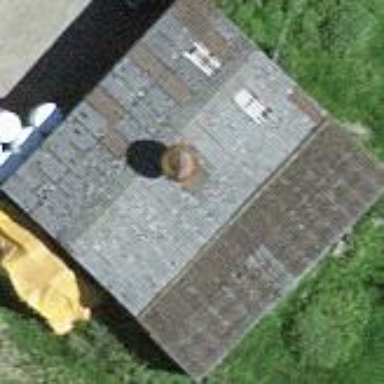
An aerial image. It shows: Shed.